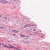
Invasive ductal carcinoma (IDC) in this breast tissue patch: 0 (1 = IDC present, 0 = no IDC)